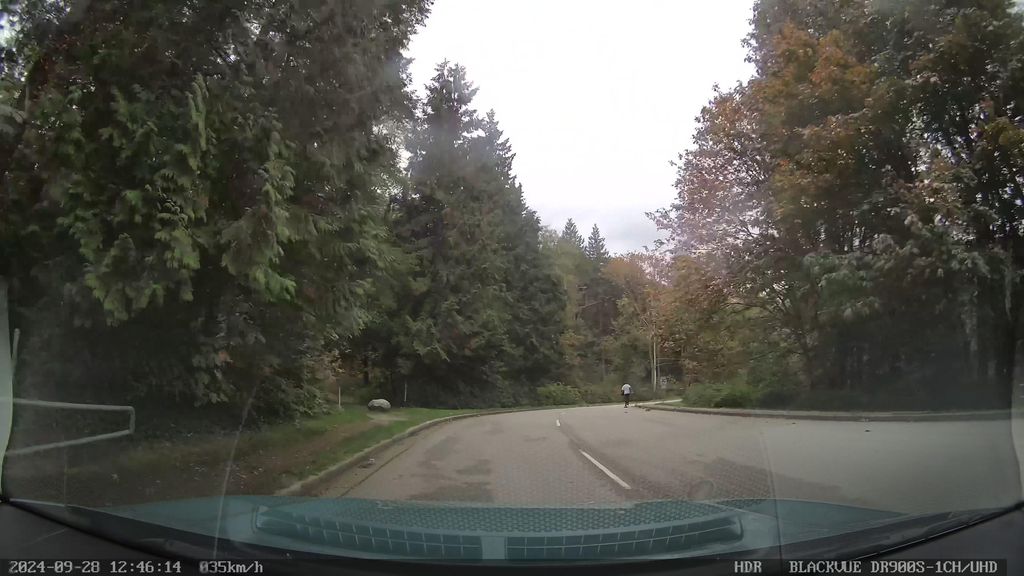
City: vancouver